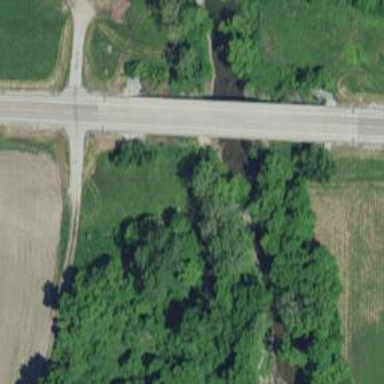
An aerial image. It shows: Culvert tunnel.